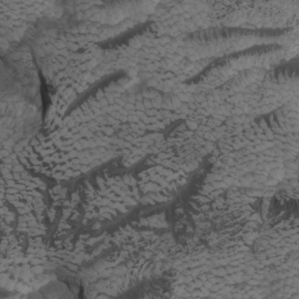
Label: non_frost